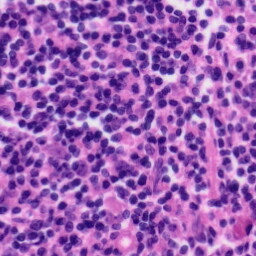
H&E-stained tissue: Tonsil